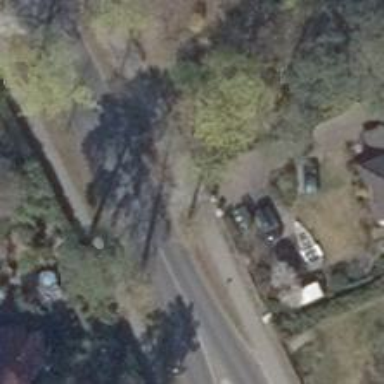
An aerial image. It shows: Secondary road with asphalt surface. There are separate sidewalks on both sides with lane markings.